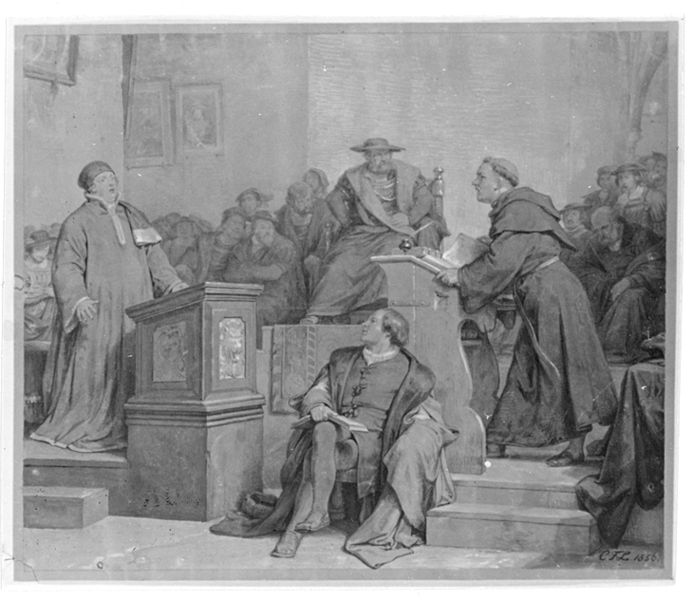
Titel: Disputation zwischen Luther und Eck auf der Pleissenburg in Leipzig
Künstler: Karl Friedrich Lessing
Standort: Karlsruhe
Institution: Staatliche Kunsthalle Karlsruhe
Schlagwörter: blau, feder, fuß, gemälde, gruppe, mann, umhang, weiß, aquarell, menschen, sitzen, fenster, frau, grau, hintergrund, hut, hüte, kleid, männer, raum, reden, schwarz, stuhl, szene, zeichnung, zimmer, gürtel, haus, schal, tuch, gespräch, haube, herren, leute, malerei, menge, teppich, versammlung, anzug, bart, gericht, richter, wand, bibel, kleidung, rahmen, stehen, bild, gelehrte, innenraum, signatur, tischtuch, vorhang, kirche, boden, geistlicher, gewand, kutte, mantel, redner, sitzend, strick, gewänder, innen, personen, publikum, schrift, bilder, bücher, papier, italien, man, zuschauer, rede, grafik, graphik, monochrom, signiert, sigantur, saal, beobachter, kutter, querformat, treppe, treppen, bischof, kaiser, könig, papst, thron, ansprache, dick, sprechen, glatze, sitzt, robe, stufe, stufen, faltenwurf, podest, foto, wände, gewölbe, unterschrift, buch, seil, druck, schwarzweiss, radierung, stich, illustration, politik, revolution, streit, bürger, menschenmasse, volk, bleistift, herrscher, kardinal, fass, habit, menschenmenge, verhandlung, fürst, altar, pult, rom, anklage, justiz, katheder, talar, verteidiger, prediger, pfarrer, hubi, eck, kanzel, aufmerksam, strumpfhose, gottesdienst, herzog, klerus, pastor, priester, mönch, luther, predigt, vatikan, diskussion, geistliche, mönche, gelehrter, tintenfass, schreibpult, glauben, zuhörer, sakral, durck, christentum, disput, leipzig, vorlesen, graf, ornat, bruder, kapuze, calvinismus, hexen, justizia, aquarelle, tonsur, anwalt, richten, regent, podium, verteidigung, prozess, senat, urteil, hören, neuzeit, martin, reformation, rat, stiege, worms, inquisition, stuh, martin luther, tribunal, diskurs, kapuzen, kleriker, ankläger, klage, gesetz, theologe, männeer, freu, bischoff, jurist, luter, debatte, gerichtsaal, anhörung, kapuziner, galileo, hörer, mänch, ambo, anklagen, gerichtssaal, ketzer, warteb, lutter, geschworene, plädoyer, mnner, schuldiger, rednerpult, pfaffen, stehpult, habitus, streiten, schuldig, disputation, prieser, tribune, pfarre, plenum, ck, redepult, 1856, mäönner, angklage, augustiner, #graphik, kansel, orator, egck, lektur, hhüte, raidun, stehpulte, kleruns, rede halten, reden sprechen, potest, m,artin, richtpult, rhobe, kateder, streitgespräch, ratsleute, egk, angeklangt, bischöf, känäle, zuhöreer, gesptäch